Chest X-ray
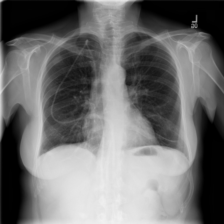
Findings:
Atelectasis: negative
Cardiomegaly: negative
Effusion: negative
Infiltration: negative
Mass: negative
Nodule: negative
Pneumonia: negative
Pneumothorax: negative
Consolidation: negative
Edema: negative
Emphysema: negative
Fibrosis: negative
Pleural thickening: negative
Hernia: negative